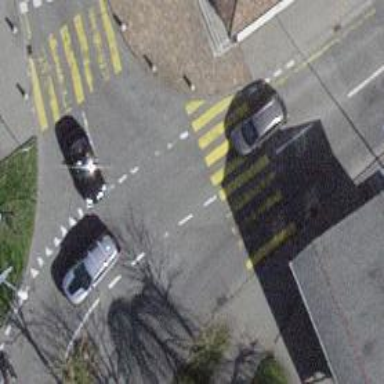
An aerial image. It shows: Uncontrolled zebra crossing with notable zebra markings.